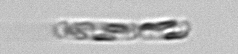
Label: Cerataulina_pelagica